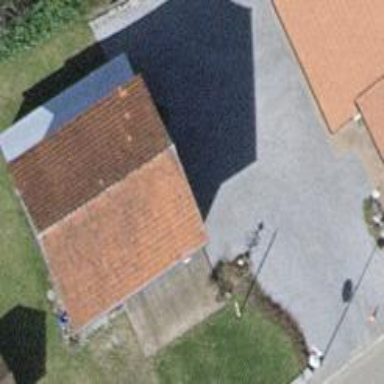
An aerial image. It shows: Gabled building.